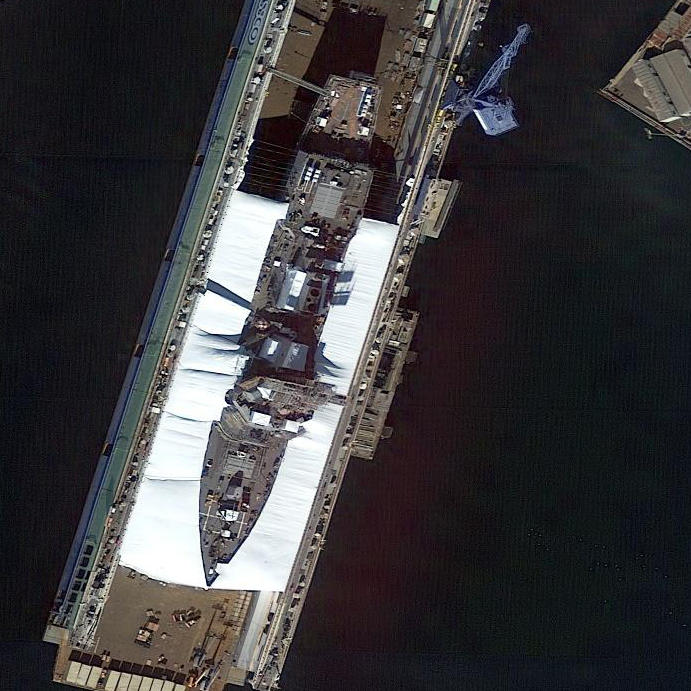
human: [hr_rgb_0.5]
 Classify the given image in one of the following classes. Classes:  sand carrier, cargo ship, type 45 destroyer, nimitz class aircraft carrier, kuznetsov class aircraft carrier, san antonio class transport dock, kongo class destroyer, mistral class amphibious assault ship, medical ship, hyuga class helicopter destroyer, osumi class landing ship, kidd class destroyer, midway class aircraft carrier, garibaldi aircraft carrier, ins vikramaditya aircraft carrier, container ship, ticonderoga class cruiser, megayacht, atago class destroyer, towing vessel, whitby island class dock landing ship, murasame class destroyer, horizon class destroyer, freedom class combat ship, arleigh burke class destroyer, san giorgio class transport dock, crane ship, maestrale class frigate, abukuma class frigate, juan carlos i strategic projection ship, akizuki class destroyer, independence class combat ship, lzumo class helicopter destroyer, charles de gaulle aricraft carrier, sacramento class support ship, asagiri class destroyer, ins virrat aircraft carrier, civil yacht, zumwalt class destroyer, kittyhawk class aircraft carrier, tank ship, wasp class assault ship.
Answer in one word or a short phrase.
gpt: Arleigh Burke class destroyer